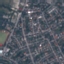
Land use / land cover: Residential